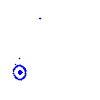
Particle: kaon